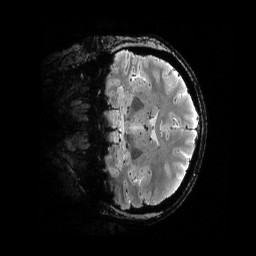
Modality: T2starw
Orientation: coronal
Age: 26
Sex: female
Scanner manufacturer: siemens
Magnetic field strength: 6.98 T
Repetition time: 4.91 s
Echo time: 0.016 s